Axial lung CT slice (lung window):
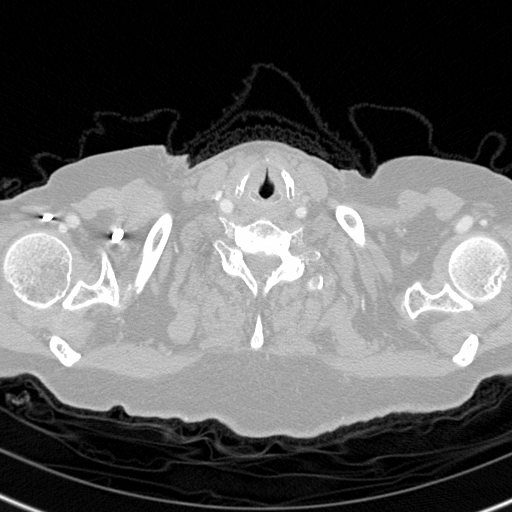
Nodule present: no